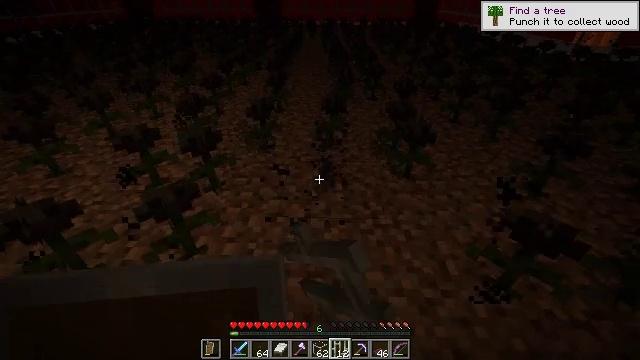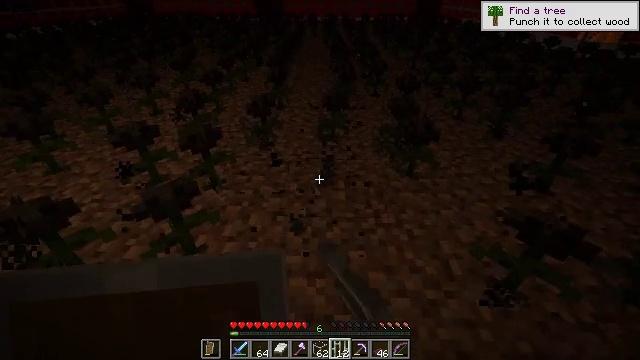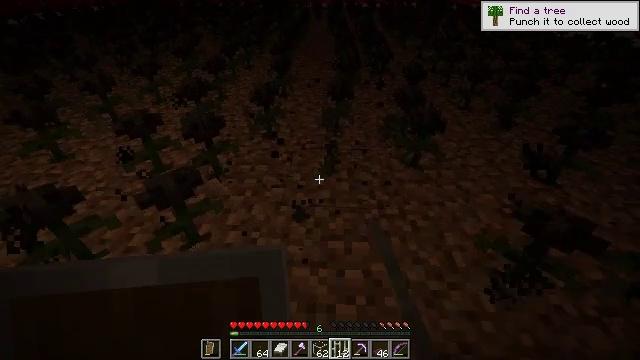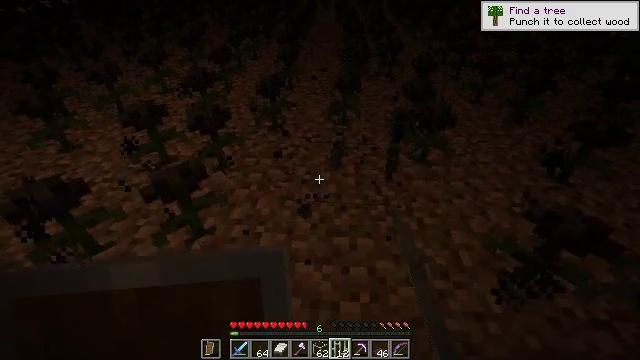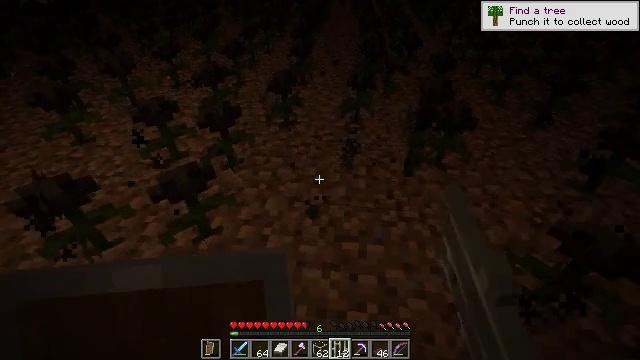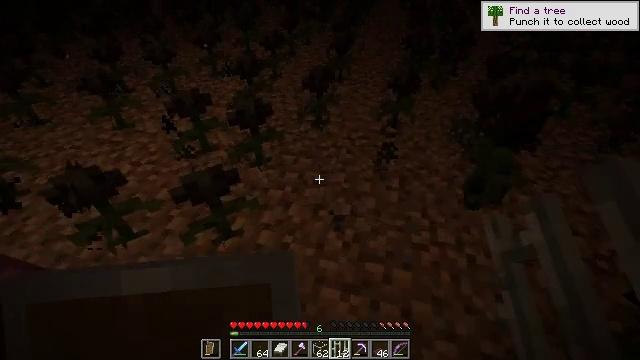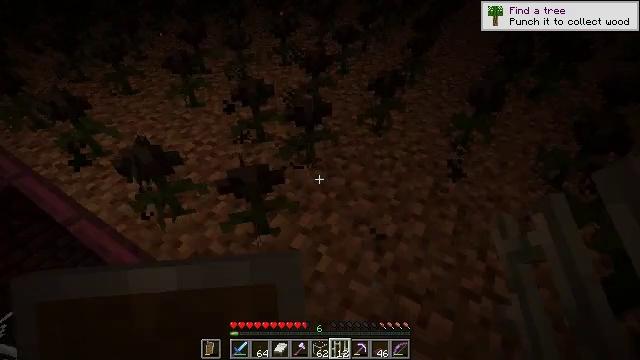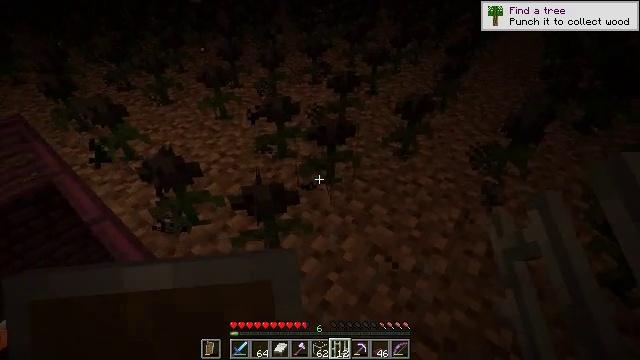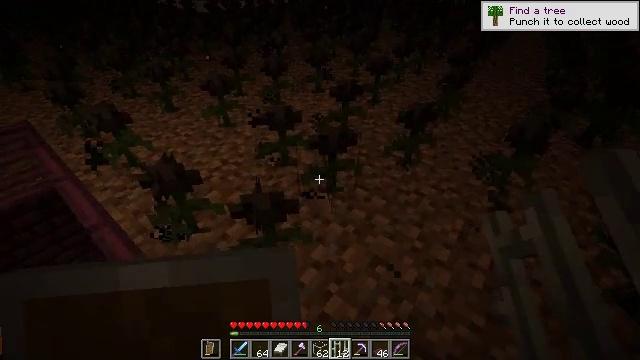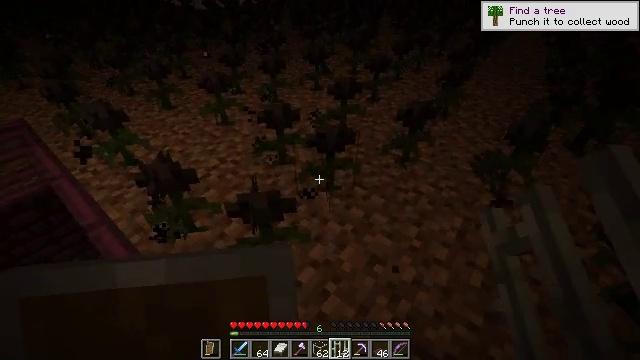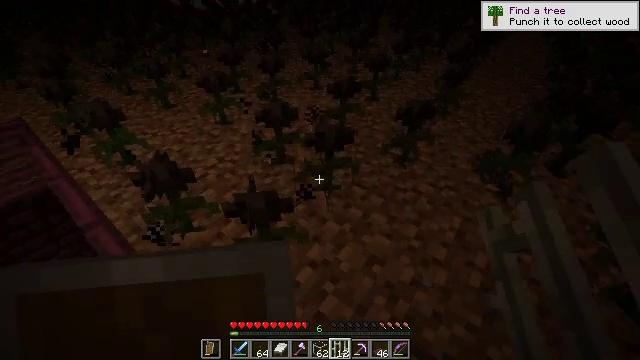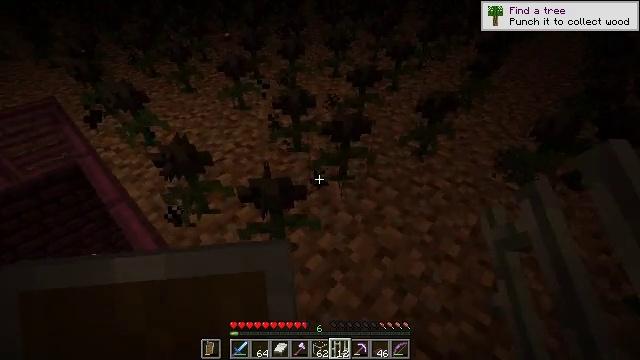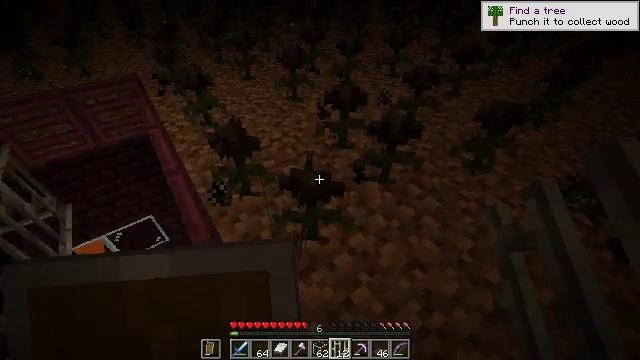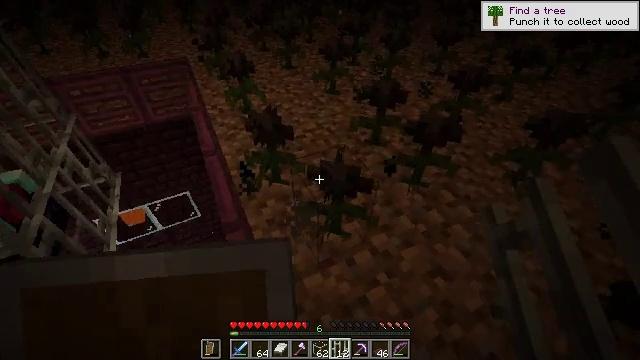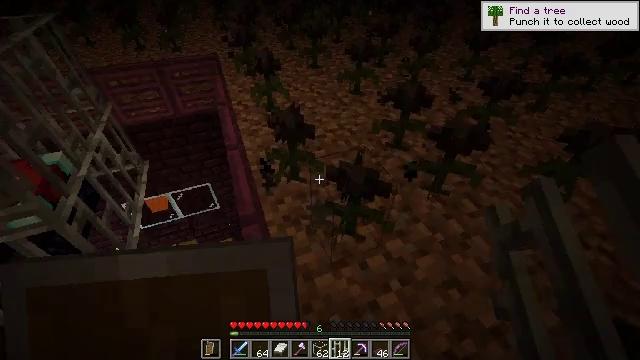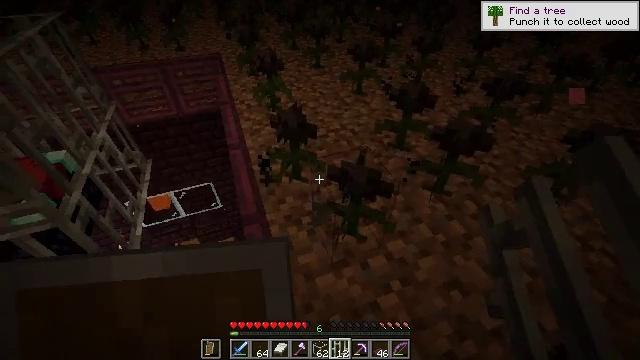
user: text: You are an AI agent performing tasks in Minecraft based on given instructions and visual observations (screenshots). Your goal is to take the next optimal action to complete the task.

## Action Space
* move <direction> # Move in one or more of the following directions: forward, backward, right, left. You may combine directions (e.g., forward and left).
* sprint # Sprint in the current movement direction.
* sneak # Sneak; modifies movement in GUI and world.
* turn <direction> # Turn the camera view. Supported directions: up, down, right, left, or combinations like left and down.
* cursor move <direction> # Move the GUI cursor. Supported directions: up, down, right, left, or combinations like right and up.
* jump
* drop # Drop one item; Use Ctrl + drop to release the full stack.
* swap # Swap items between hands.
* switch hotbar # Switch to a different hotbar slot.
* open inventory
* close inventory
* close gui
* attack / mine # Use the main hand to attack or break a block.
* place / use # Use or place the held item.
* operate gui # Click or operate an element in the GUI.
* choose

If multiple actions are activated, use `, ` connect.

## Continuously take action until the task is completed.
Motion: motion action
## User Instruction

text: Attack the wither rose to collect it.
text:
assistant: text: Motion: no_op
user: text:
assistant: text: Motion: turn down
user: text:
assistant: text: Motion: move forward, turn left and down
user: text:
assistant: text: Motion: move forward, turn left and down
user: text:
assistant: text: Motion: move forward, turn left and down
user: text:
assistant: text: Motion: turn left and down
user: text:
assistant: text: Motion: turn left and up
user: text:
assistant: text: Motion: turn up
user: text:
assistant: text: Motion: no_op
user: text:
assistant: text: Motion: no_op
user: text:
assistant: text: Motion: turn left and down
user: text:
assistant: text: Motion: turn left
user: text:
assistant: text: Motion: turn left and down
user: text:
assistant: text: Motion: turn left
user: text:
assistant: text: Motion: no_op
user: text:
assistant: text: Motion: attack / mine
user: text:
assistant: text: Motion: turn left, attack / mine
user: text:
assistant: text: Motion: turn left and up
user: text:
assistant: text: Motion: turn left and up
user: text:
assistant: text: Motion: turn up
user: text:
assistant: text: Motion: no_op
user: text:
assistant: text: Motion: move forward, attack / mine
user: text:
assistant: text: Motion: move forward, attack / mine
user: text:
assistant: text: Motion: move forward
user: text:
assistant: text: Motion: move forward, turn up
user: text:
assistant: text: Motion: move forward, turn up
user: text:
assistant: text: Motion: move forward, turn left and up
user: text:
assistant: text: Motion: move forward, turn left, attack / mine
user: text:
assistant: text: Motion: move forward, turn left, attack / mine
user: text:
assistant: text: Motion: move forward, attack / mine